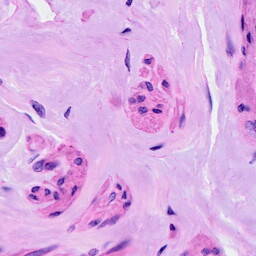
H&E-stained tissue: Ovarian